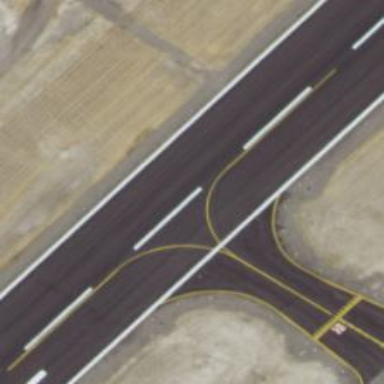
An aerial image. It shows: View of taxiway at the airport.